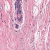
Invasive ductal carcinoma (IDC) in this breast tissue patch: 0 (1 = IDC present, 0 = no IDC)